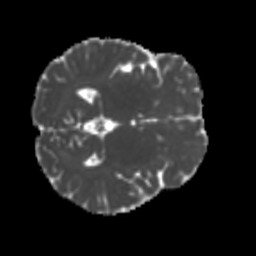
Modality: MD
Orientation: axial
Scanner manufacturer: siemens
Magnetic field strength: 3 T
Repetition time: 4 s
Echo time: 0.0594 s